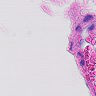
Metastatic tissue present: no